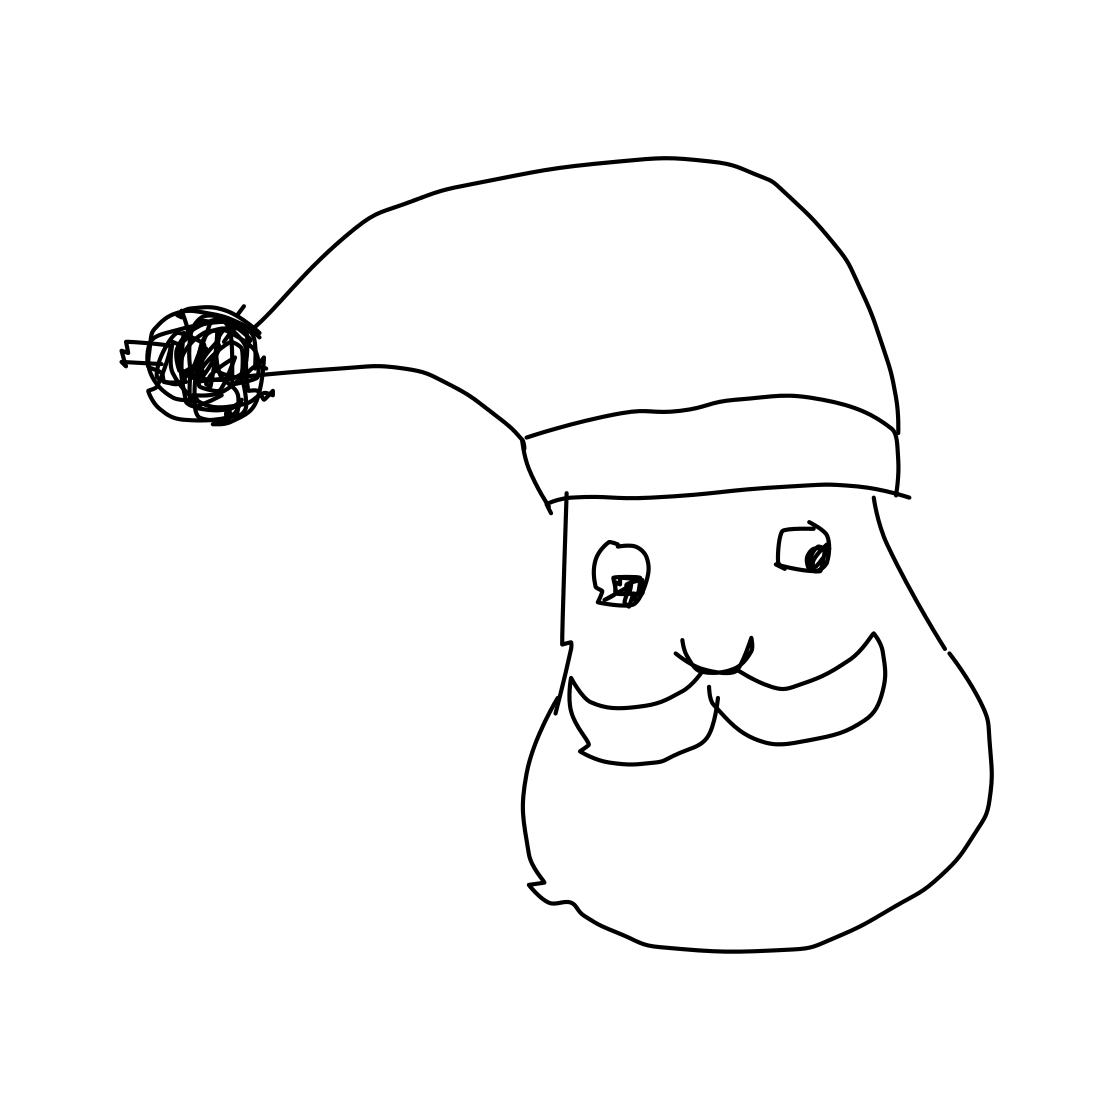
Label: santa claus